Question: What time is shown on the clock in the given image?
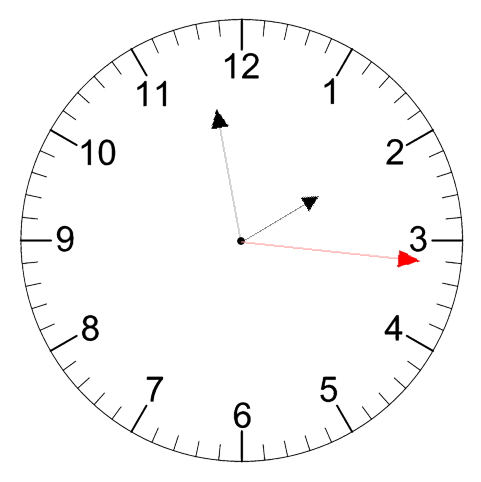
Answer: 01:58:16